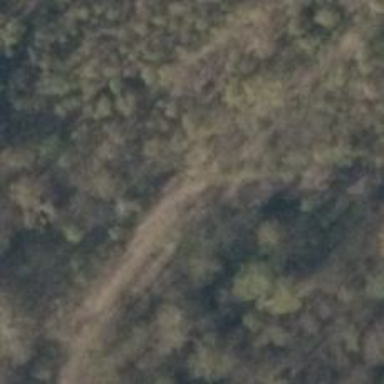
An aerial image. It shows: Track with grade 3 surface.